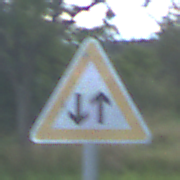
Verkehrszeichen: Gegenverkehr
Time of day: MorningAfternoon
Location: Outdoor (Nature)
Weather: PartlyCloudy
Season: NotSpecified
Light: Natural